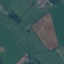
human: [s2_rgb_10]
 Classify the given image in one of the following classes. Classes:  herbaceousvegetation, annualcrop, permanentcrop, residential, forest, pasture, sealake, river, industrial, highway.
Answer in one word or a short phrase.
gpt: Pasture